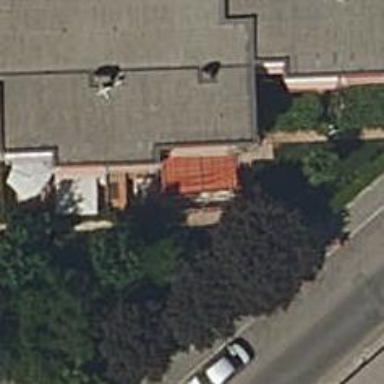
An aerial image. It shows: Image showing building with apartments.